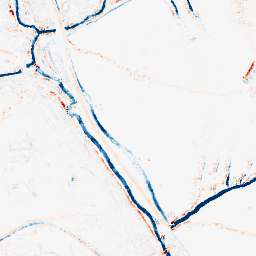
Category: morphological
Decomposition family: morphological_rect
Decomposition parameters: operation: average
width: 5
height: 5
Upsampling method: sinc_hamming
Upsampling parameters: scale: 2
kernel_size: 16
Upsampling scale: 2